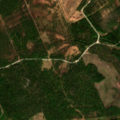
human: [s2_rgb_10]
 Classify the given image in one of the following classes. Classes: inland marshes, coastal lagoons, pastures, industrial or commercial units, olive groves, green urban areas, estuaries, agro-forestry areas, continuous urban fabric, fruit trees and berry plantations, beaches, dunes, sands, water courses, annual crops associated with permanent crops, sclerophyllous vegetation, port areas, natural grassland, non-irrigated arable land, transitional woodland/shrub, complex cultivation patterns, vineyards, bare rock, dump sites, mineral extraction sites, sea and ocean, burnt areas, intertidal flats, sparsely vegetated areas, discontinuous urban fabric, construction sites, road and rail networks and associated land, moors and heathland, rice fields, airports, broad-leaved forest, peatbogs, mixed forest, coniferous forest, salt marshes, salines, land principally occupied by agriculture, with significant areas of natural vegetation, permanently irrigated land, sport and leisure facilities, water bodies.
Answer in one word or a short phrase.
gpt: coniferous forest, mixed forest, transitional woodland/shrub, peatbogs